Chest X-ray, PA view. Patient: 69 years old, sex M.
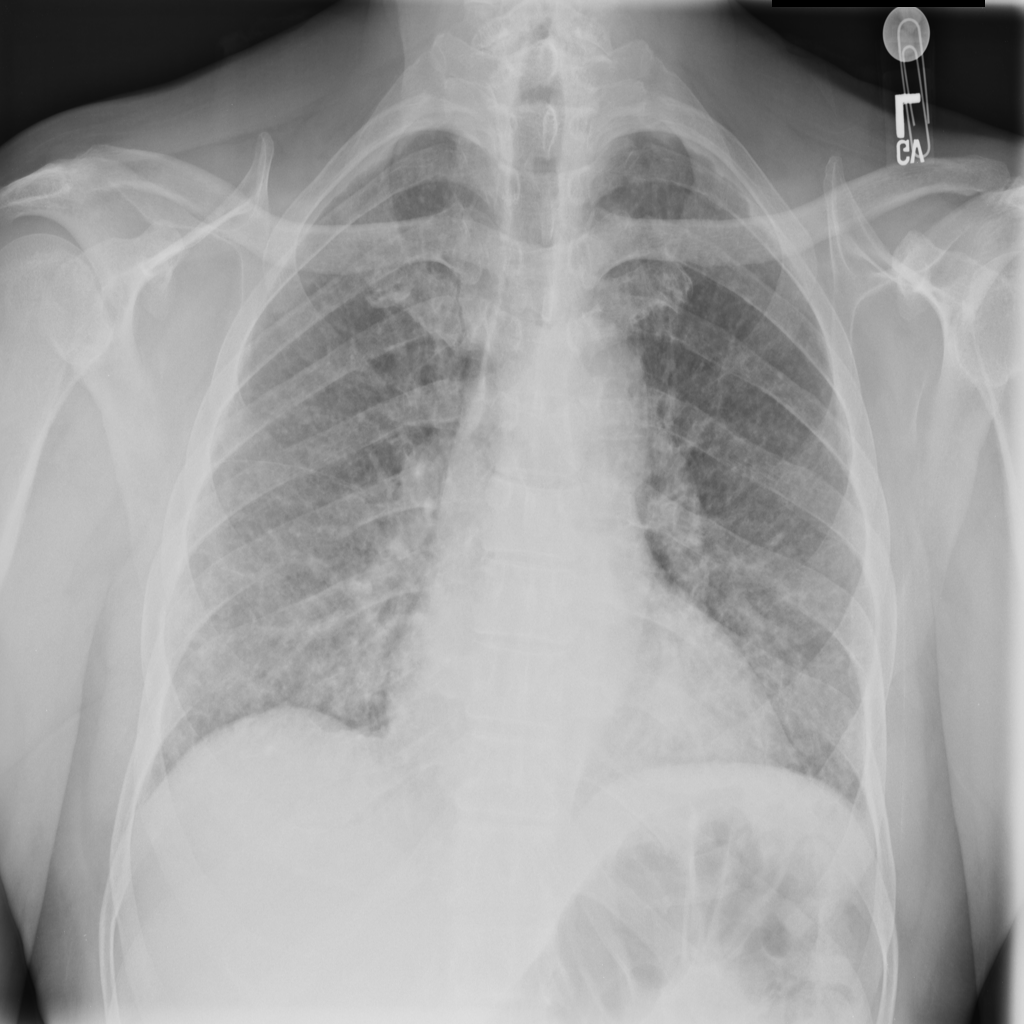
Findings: No Finding